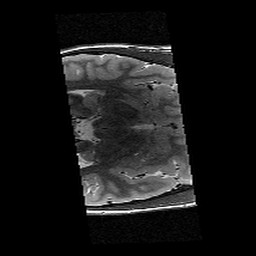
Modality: T2w
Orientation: axial
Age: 13
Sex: female
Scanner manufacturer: siemens
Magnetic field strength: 3 T
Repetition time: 9.23 s
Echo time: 0.067 s